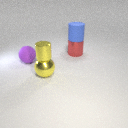
large yellow metal sphere in front of large red metal cylinder